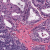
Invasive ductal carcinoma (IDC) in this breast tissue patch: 0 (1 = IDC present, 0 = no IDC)